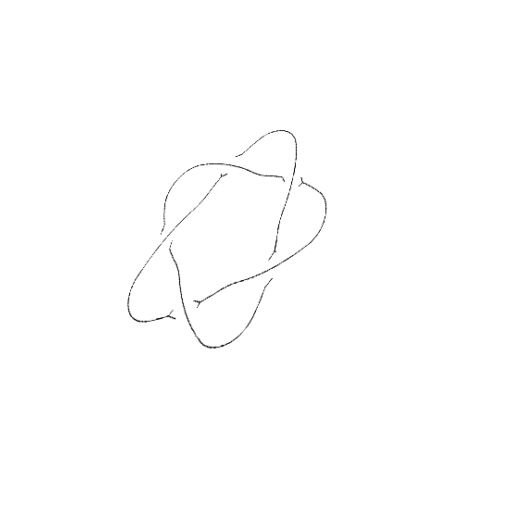
Crossing number: 5